Question: As the title, I'd like to place a button over the UITableView, like what they did to the check-in button in Foursquare: you can still roll the table view up and down, but the button will stay at the same position.
Any tips? Thanks!
!
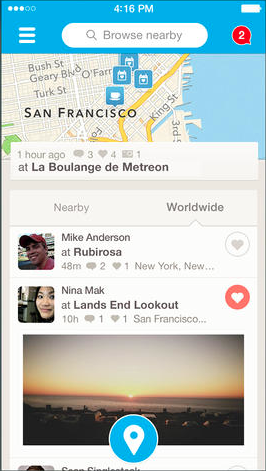
Answer: If you are using a view controller with a table view inside it, just add another subview of the view, above the table view. If you are using a table view controller, it is a bit more tricky. You can add the button as a subview of the table view, and when the table view scrolls, listen to the scroll view delegate methods of the table view and move your button to offset the scroll, so it appears stationary to the user.